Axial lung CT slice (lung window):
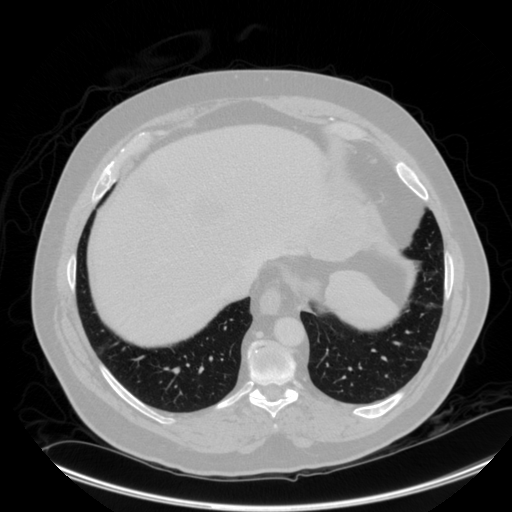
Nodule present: no